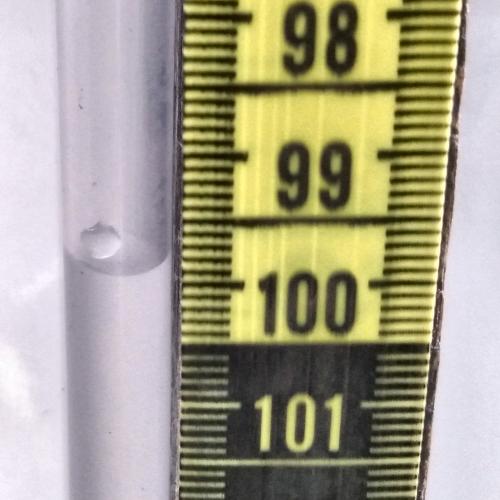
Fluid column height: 99.9 cm